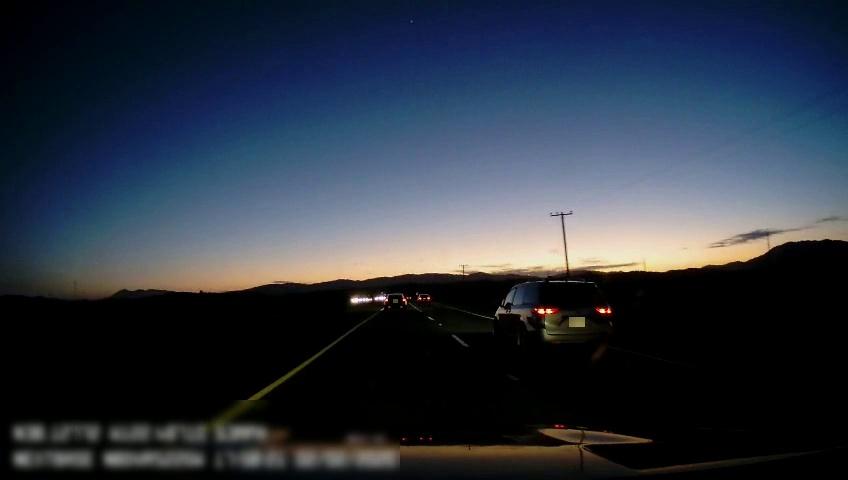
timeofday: Dusk/Dawn/Twilight
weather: Sunny
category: Drivable Space
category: Vehicles | SUV
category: Vehicles | SUV
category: Vehicles | SUV
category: Lanes | Alternate Lane
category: Lanes | Current Lane
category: Lanes | Current Lane